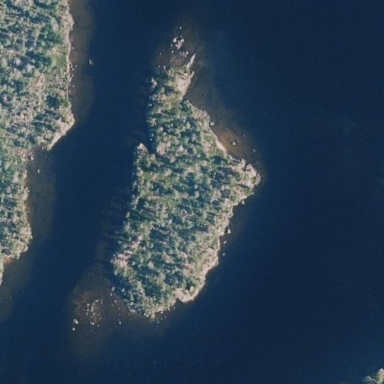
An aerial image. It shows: Islet.